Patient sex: F
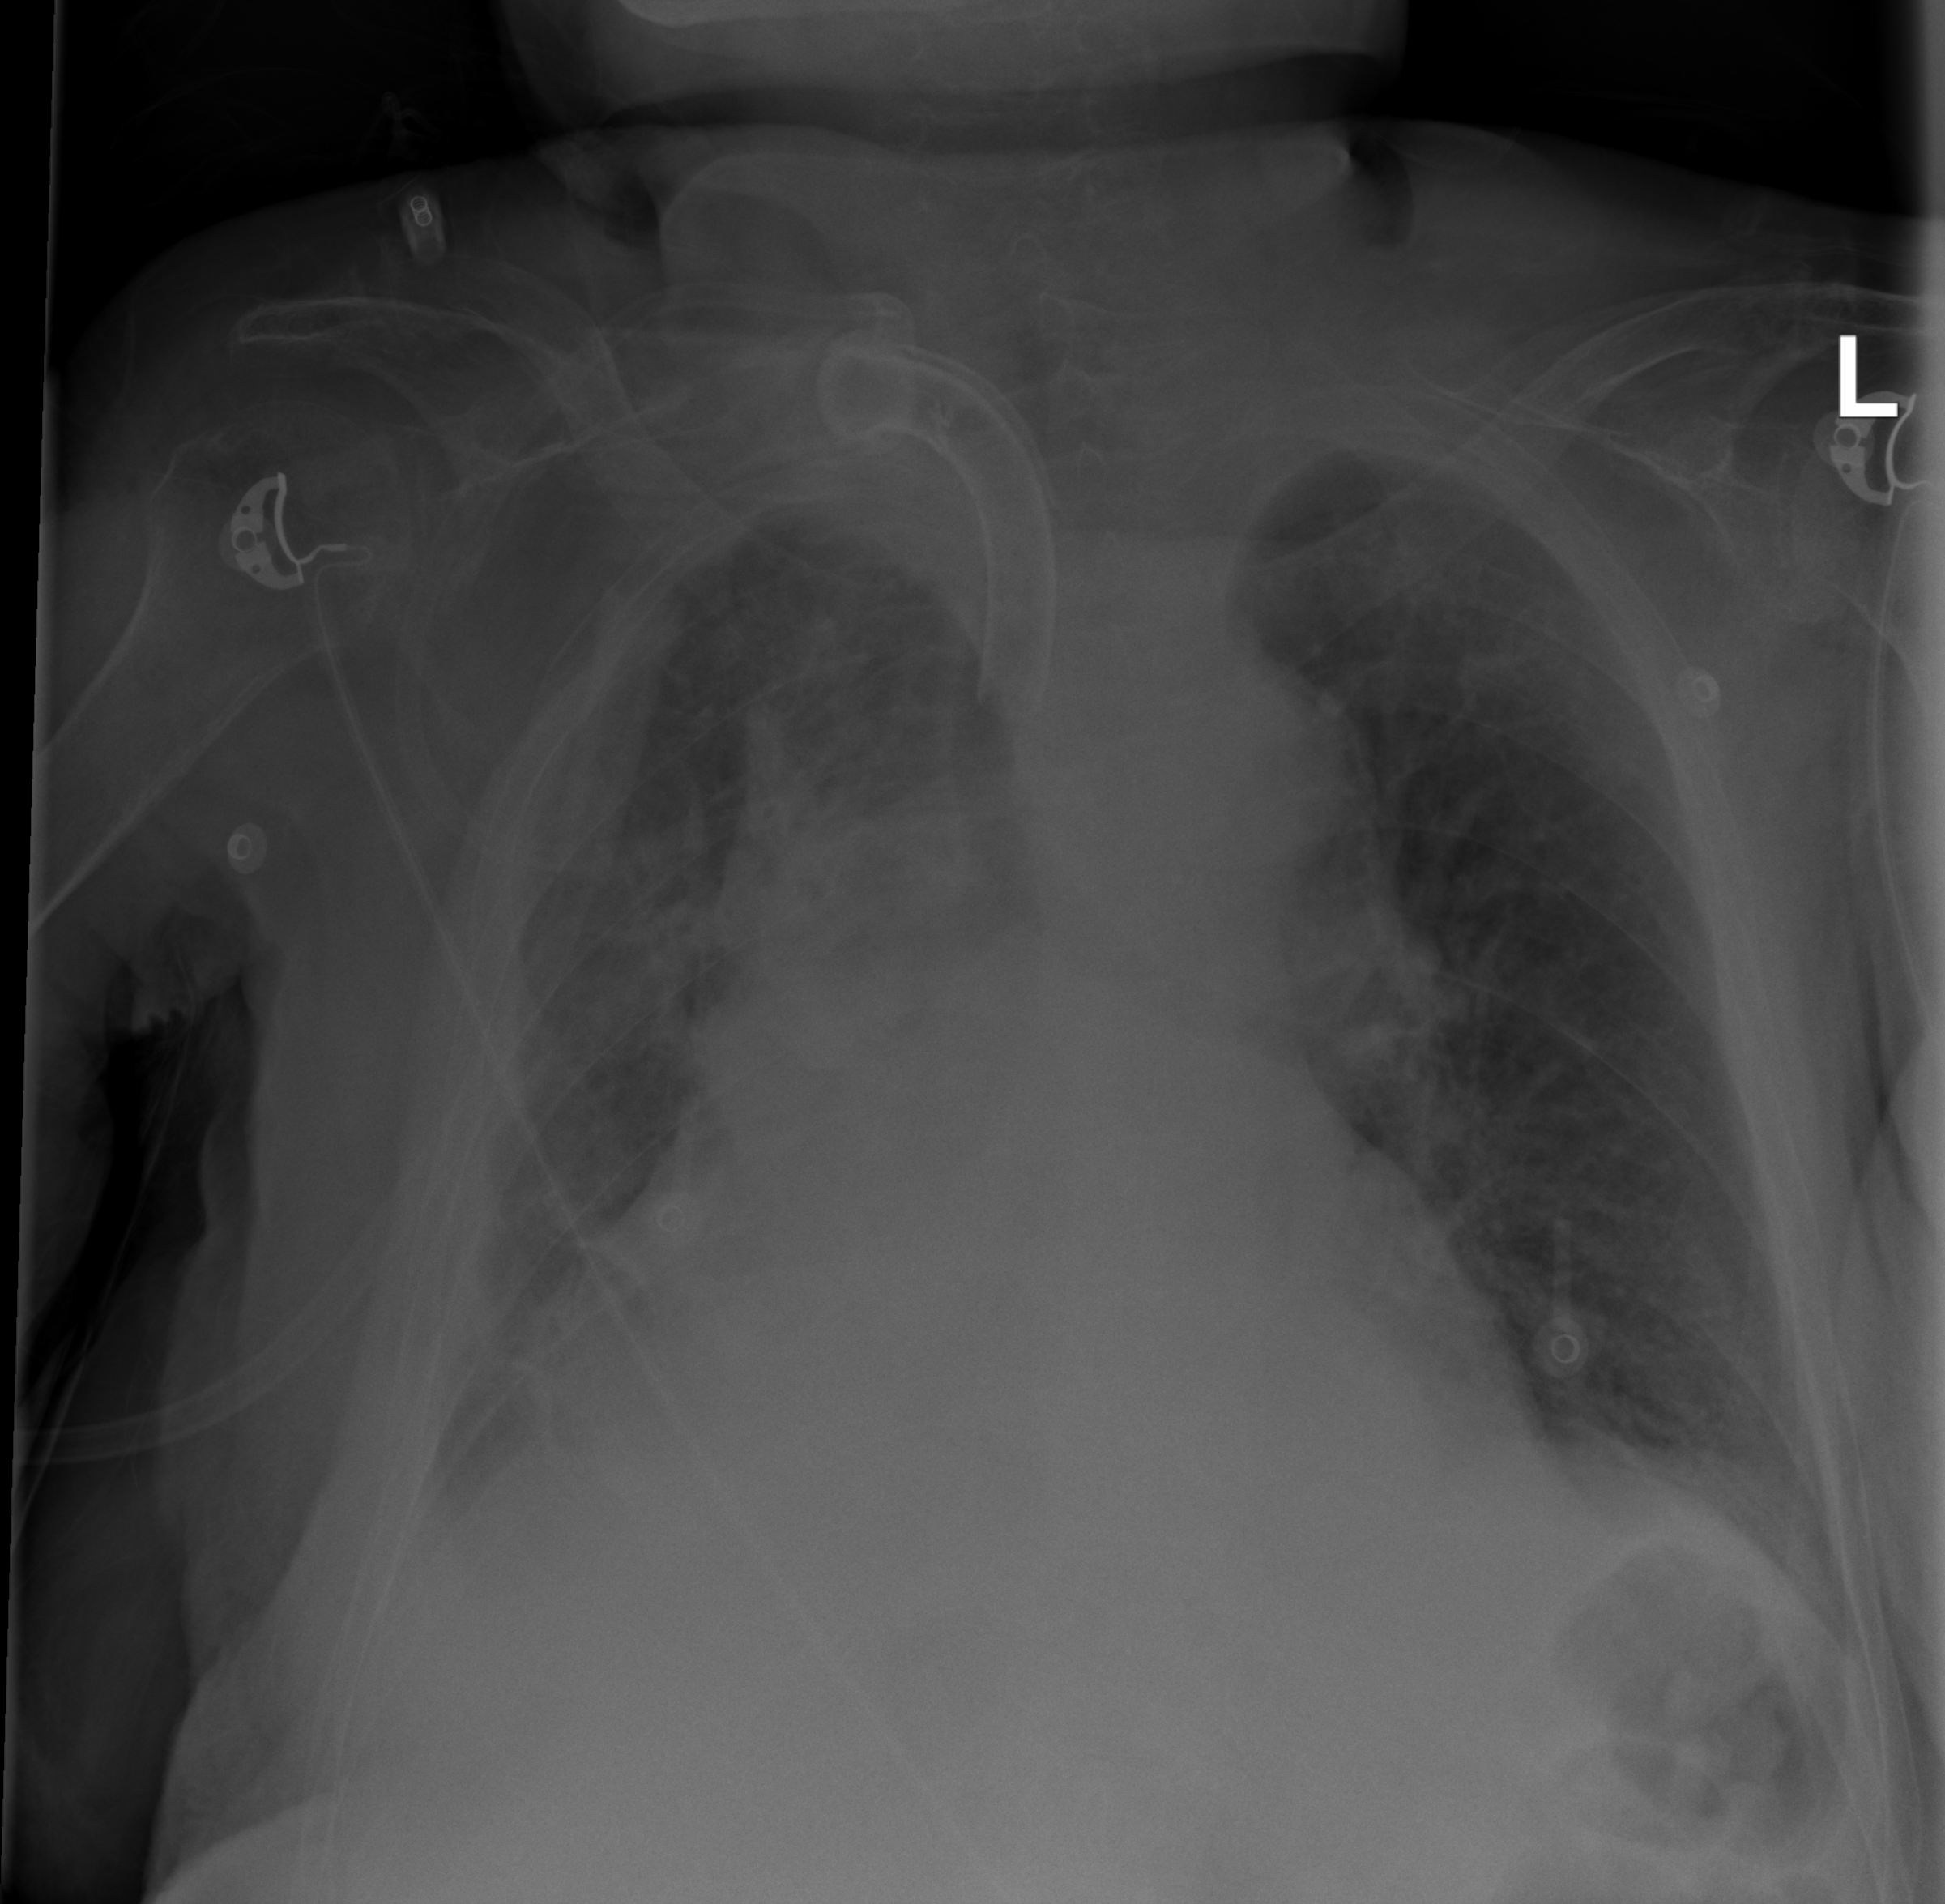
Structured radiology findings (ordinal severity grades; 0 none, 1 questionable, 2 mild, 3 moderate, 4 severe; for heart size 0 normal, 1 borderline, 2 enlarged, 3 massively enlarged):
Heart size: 2
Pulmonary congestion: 2
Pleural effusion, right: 3
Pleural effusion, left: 2
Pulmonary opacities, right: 3
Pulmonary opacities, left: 0
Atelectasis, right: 3
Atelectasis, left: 2